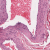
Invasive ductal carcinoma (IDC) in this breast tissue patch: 0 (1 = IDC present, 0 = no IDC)